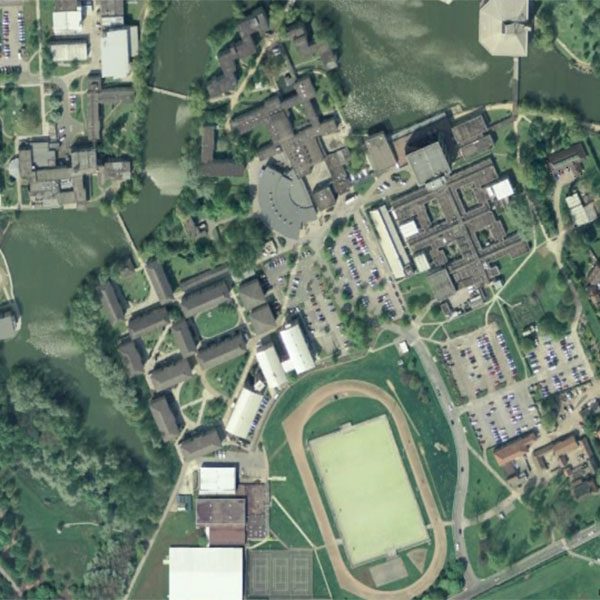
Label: School